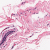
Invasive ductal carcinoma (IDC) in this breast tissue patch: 0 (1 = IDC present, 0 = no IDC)